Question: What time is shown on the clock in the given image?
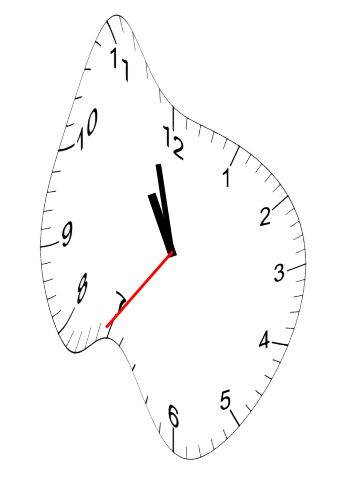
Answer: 10:57:36